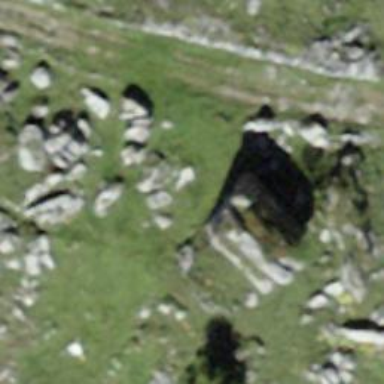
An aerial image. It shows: Natural rock formation.